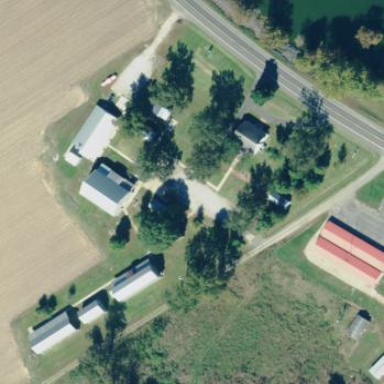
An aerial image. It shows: Historic farm.